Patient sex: M
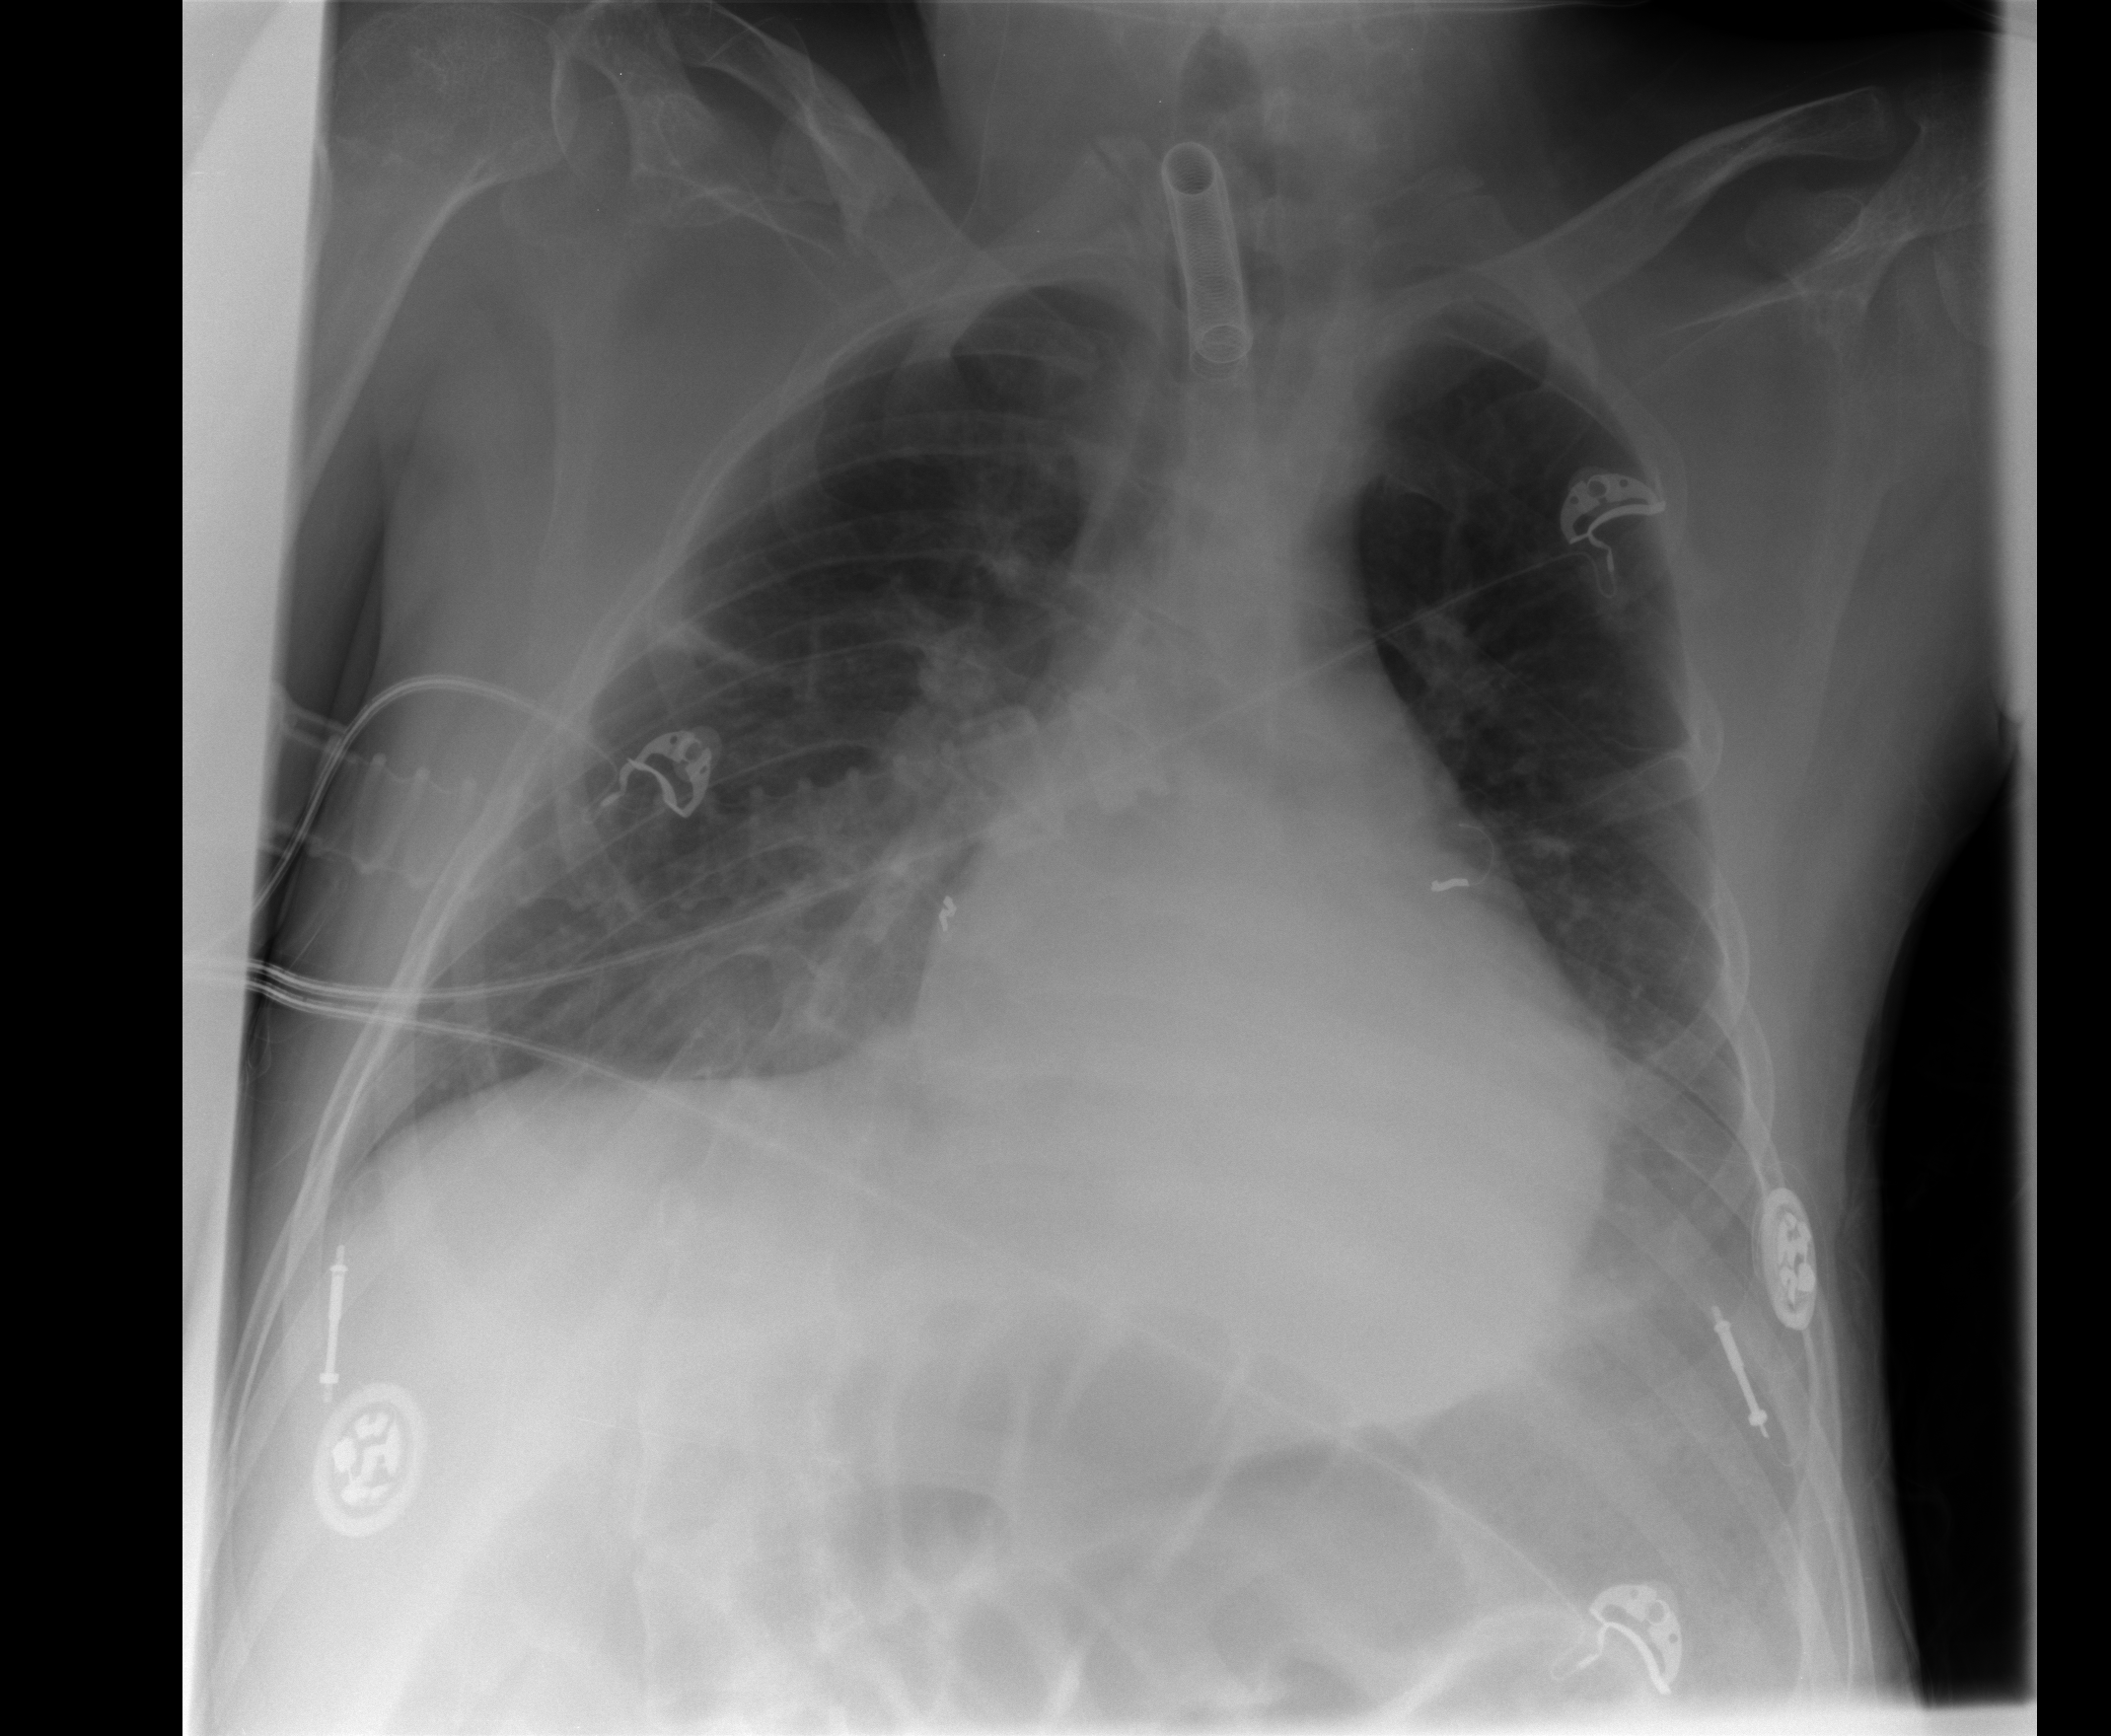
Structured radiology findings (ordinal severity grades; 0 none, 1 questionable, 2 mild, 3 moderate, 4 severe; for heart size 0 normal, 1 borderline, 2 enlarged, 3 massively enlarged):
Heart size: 2
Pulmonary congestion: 0
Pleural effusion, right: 0
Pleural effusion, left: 2
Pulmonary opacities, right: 0
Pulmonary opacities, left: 0
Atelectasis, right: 0
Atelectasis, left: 0